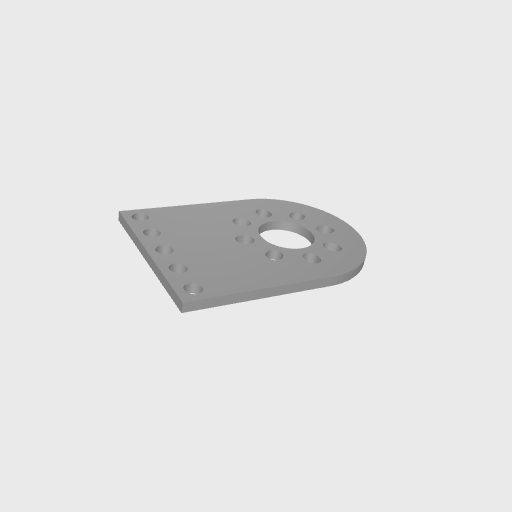
Part: FlatPatternBracket1-1